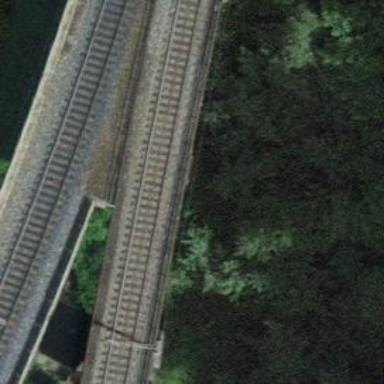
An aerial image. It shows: Viaduct railway bridge with electrified contact line.